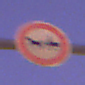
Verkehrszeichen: VerbotGespannfuhrwerke
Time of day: Night
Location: Outdoor (Urban)
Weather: Clear
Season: NotSpecified
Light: Artificial